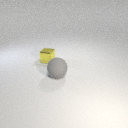
small yellow metal cube behind large gray rubber sphere